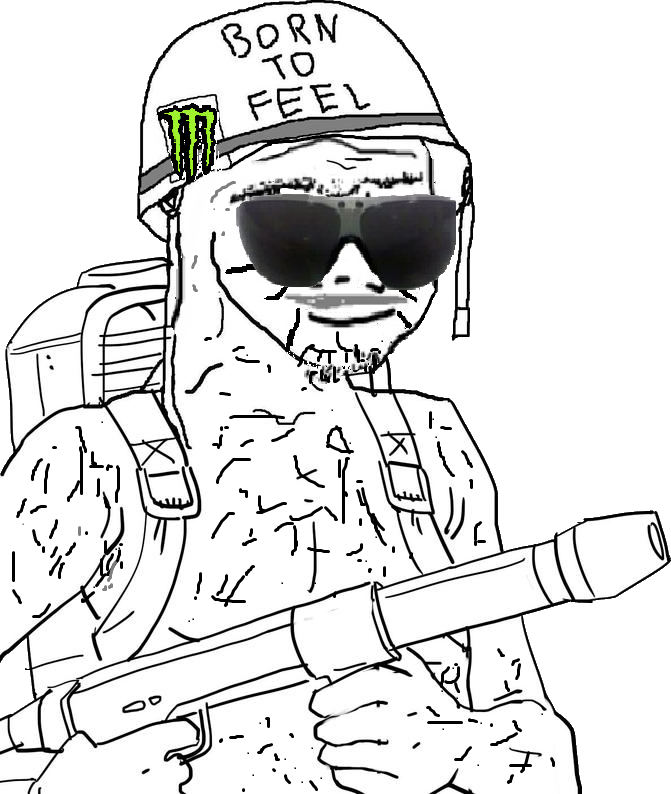
Label: 5_Boomer